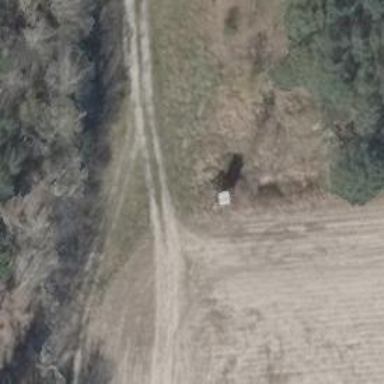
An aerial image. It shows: Hunting stand.